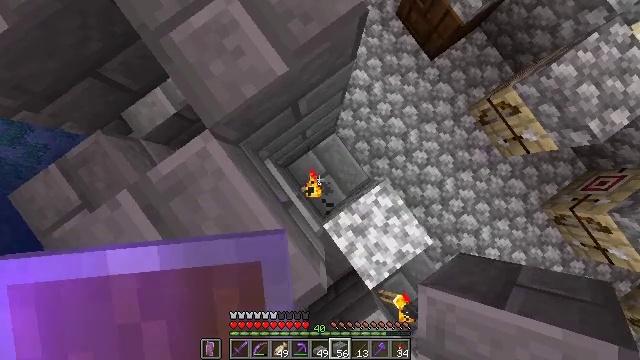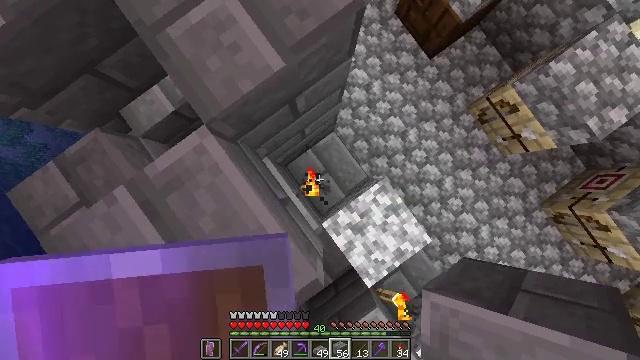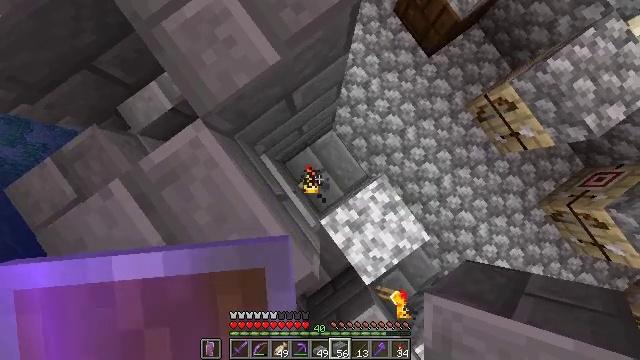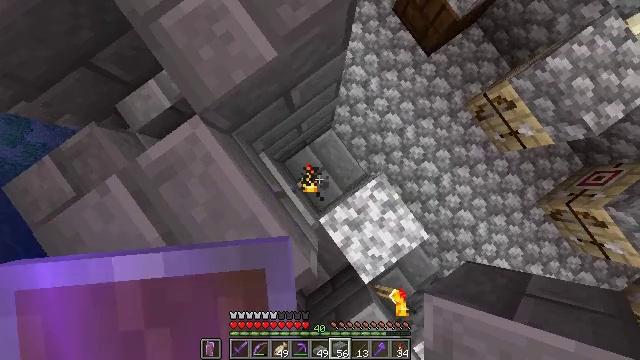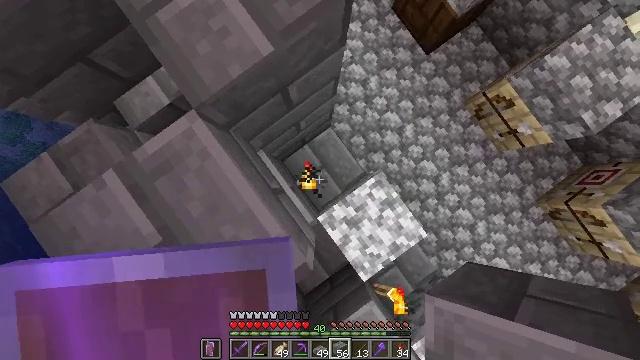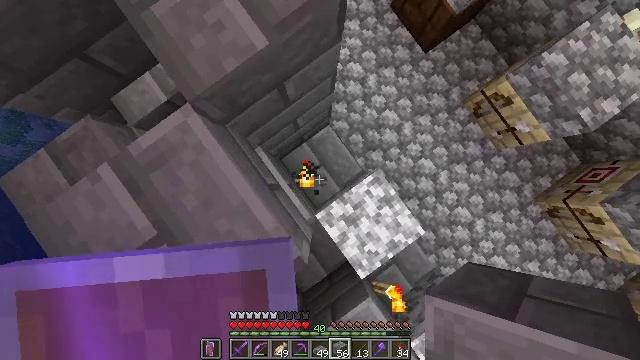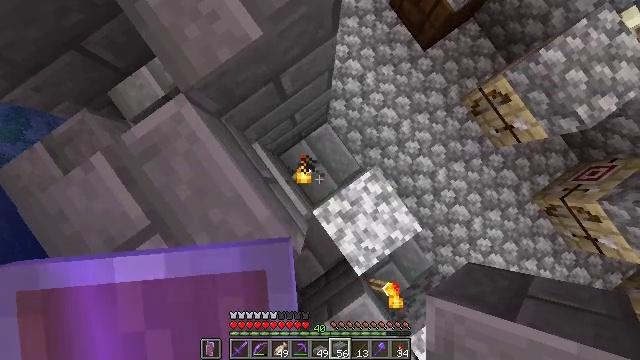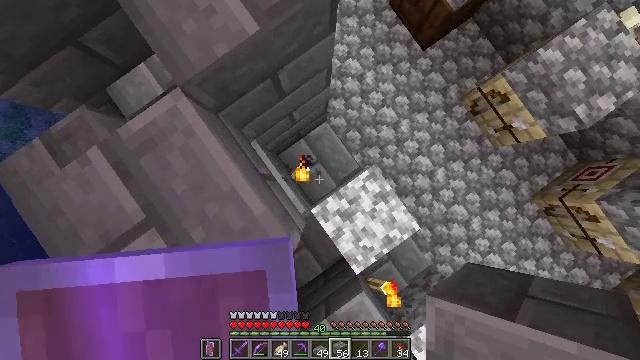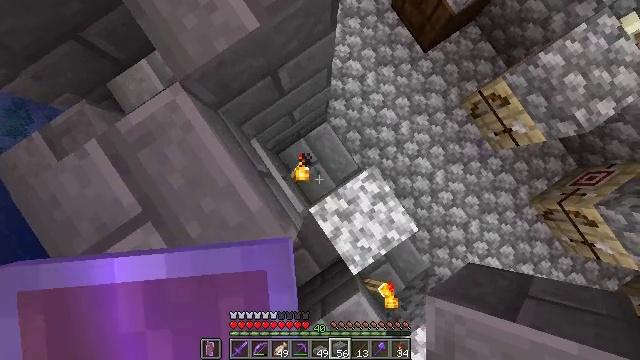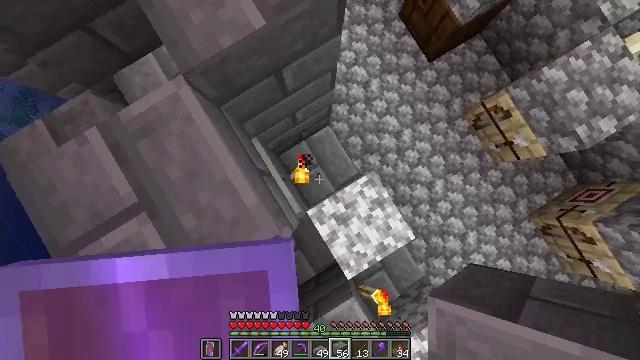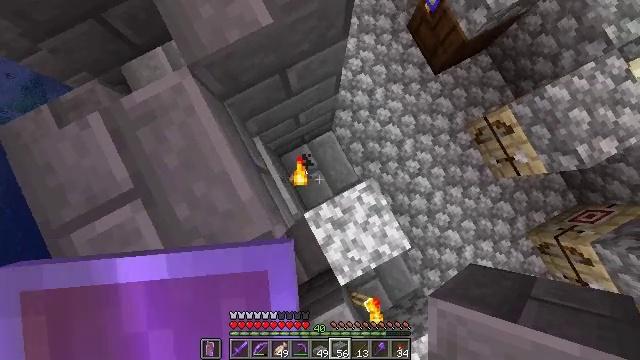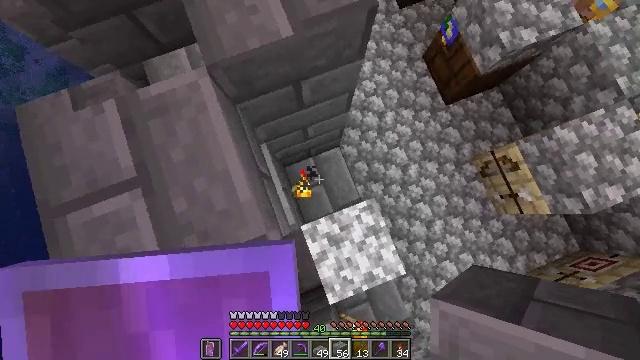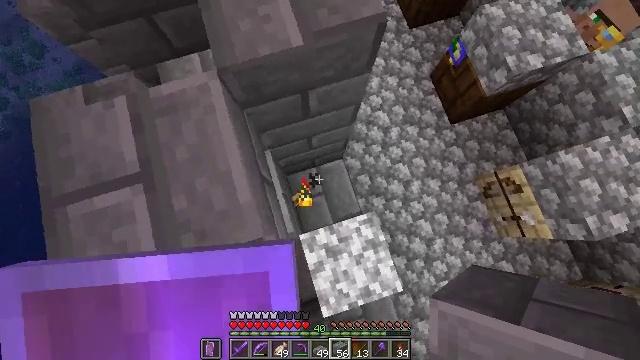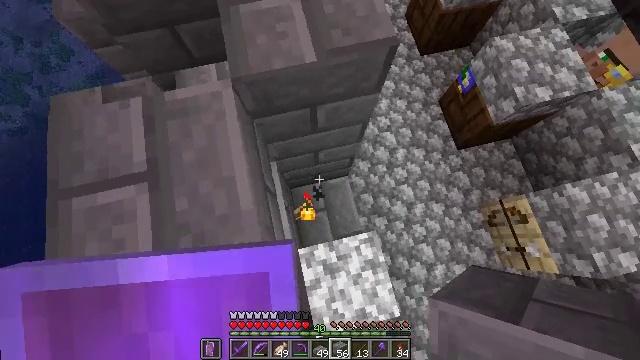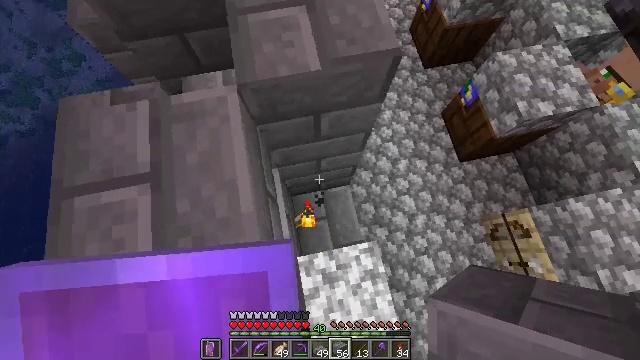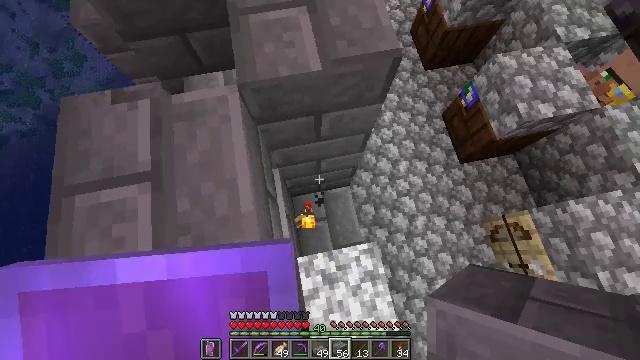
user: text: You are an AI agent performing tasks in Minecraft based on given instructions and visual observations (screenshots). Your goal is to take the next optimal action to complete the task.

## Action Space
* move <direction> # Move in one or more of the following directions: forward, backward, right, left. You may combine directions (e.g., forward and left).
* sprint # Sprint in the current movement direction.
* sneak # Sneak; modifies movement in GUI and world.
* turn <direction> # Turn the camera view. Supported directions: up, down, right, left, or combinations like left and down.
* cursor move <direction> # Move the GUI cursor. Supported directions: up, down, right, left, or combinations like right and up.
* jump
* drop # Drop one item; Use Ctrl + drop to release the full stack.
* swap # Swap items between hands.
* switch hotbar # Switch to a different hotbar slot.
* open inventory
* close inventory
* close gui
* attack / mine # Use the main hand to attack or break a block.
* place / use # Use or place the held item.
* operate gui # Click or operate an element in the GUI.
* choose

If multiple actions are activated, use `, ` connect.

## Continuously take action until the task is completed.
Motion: motion action
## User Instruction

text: Get stone bricks for construction purposes.
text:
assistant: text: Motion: move right, sneak
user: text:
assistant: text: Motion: move right, sneak
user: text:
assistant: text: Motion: move right, sneak
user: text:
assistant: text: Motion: move right, sneak
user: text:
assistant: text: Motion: move right, sneak
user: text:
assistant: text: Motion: move right, sneak
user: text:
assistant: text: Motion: move right, sneak
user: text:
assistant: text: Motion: move right, sneak, turn left
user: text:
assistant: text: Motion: move right, sneak, turn left and up
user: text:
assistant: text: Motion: move right, sneak, turn left and up
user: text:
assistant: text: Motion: move right, sneak, turn left and up
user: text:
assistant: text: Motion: move right, sneak, turn left and up
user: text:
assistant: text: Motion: move right, sneak, turn left and up
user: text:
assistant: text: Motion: move right, sneak, turn left and up
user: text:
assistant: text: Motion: move right, sneak
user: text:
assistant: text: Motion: move right, sneak
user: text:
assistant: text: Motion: move right, sneak
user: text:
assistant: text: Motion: move right, sneak
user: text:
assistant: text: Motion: move right, sneak
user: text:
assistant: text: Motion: move right, sneak, turn left
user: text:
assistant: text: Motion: move right, sneak, turn left
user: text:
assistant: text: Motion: move right, sneak
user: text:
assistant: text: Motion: move right, sneak
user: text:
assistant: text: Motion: move right, sneak
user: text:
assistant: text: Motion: move right, sneak
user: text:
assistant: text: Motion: move right, sneak
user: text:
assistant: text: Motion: move right, sneak
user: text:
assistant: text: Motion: move right, sneak
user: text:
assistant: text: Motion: move right, sneak
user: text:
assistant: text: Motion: move right, sneak